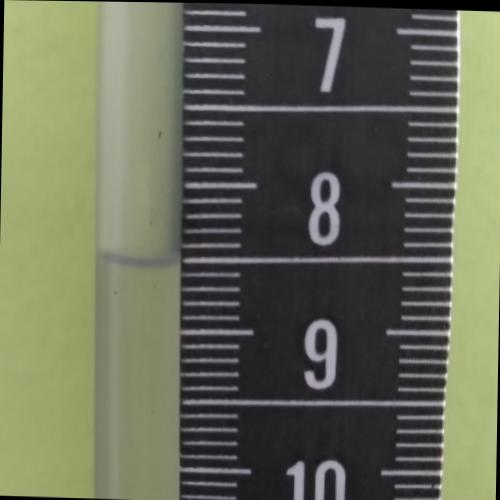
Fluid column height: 8.5 cm